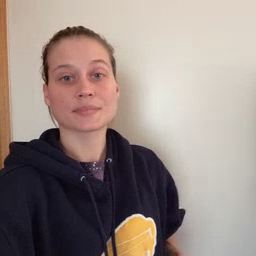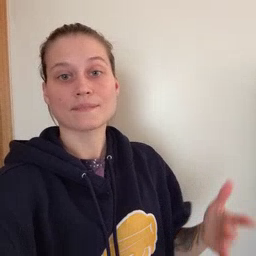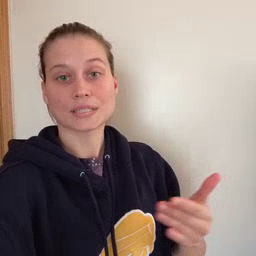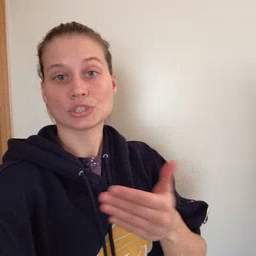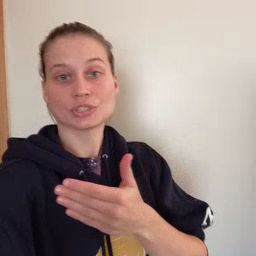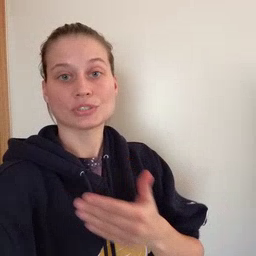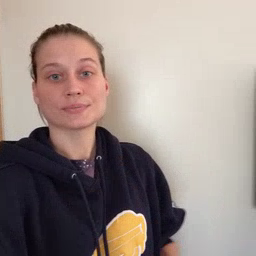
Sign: fish